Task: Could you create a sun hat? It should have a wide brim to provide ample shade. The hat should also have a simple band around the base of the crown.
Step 75:
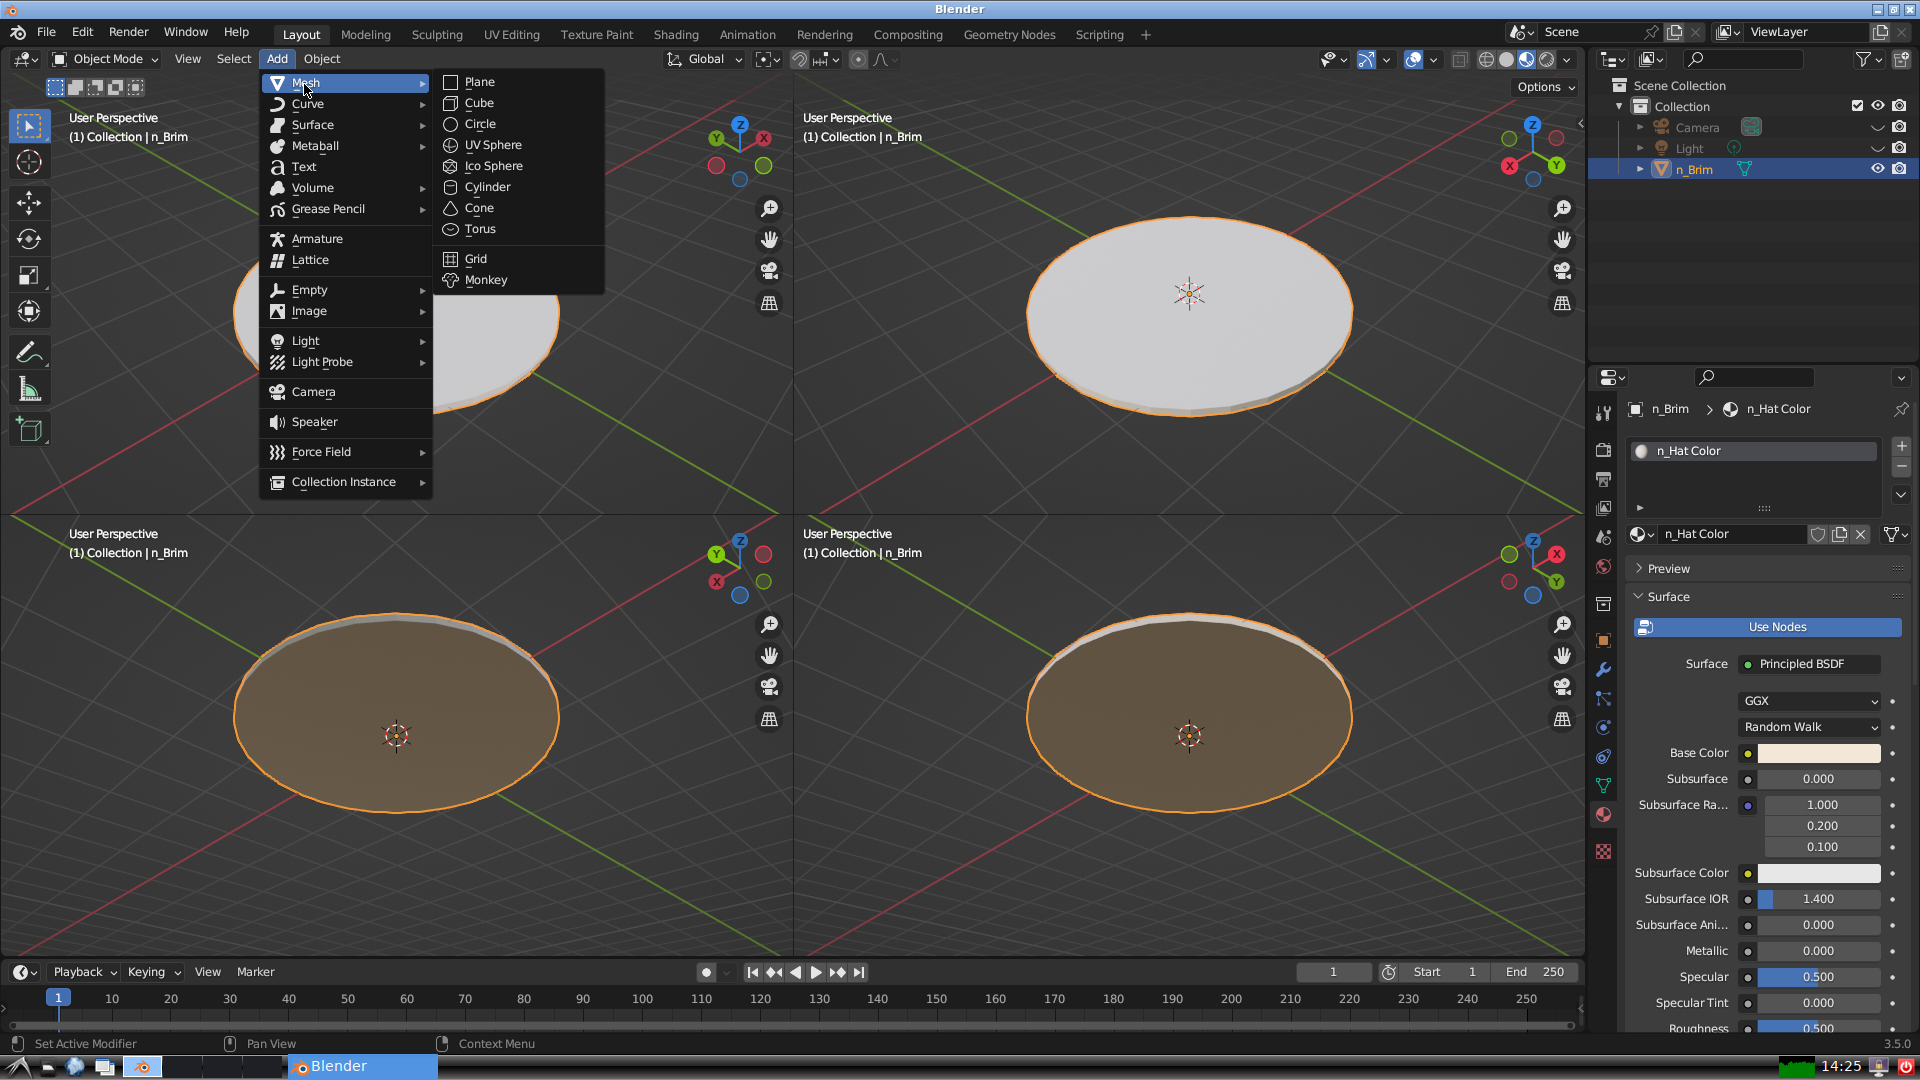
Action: {"mouse_move": [499, 187]}